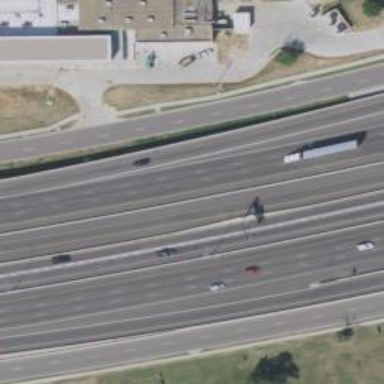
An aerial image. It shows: Motorway.